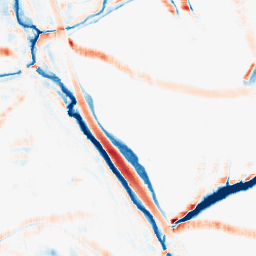
Category: morphological
Decomposition family: morphological_square
Decomposition parameters: operation: average
size: 15
Upsampling method: bspline
Upsampling parameters: scale: 8
Upsampling scale: 8